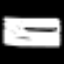
Label: fork